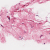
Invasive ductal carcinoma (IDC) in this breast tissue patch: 0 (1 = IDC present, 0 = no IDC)